Field crop: tomato
Growth stage: 1
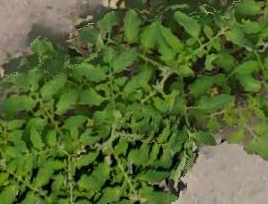
Species: tomato